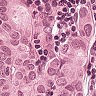
Metastatic tissue present: yes